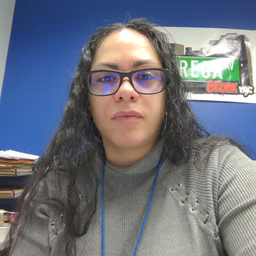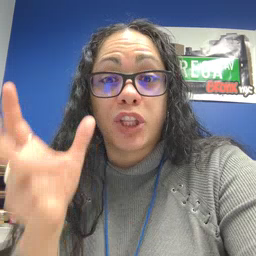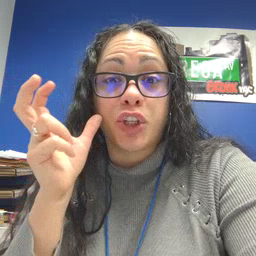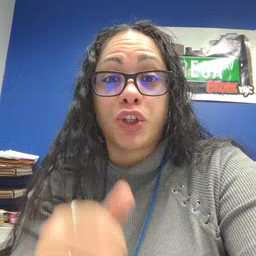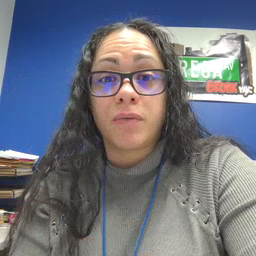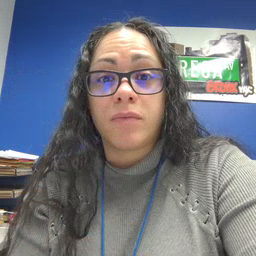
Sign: hear